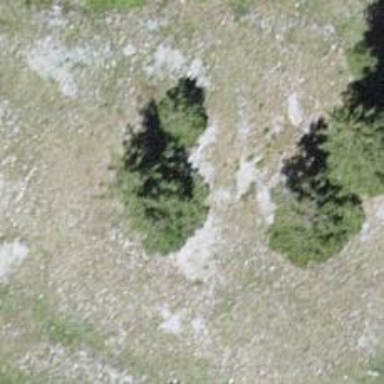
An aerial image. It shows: Needle-leaved tree in natural setting.